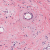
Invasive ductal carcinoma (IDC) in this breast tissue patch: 1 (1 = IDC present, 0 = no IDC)